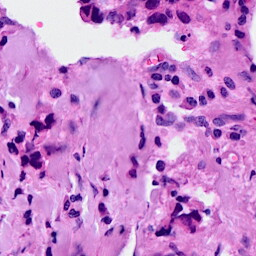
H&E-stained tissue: Breast